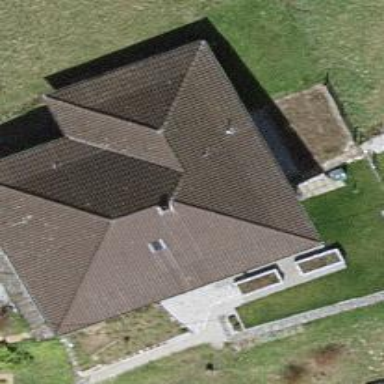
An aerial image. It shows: View of roof with edges.